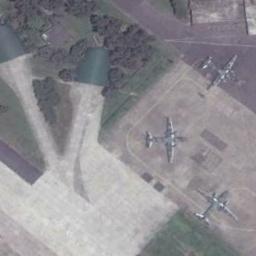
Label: airplane